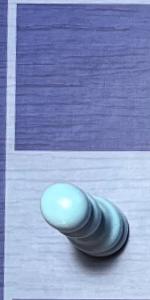
Label: Pawn_White